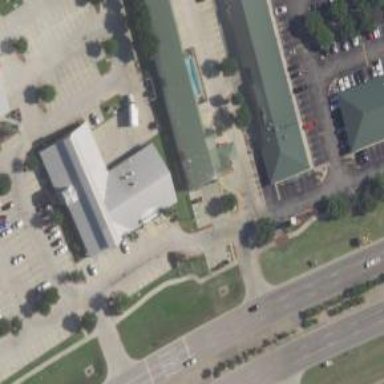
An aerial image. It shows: Hotel building.